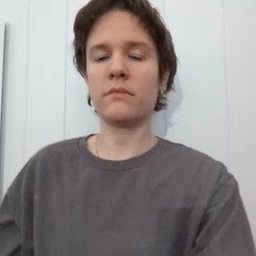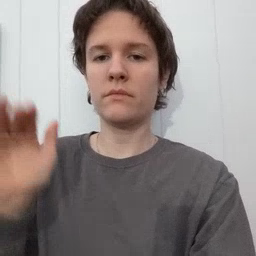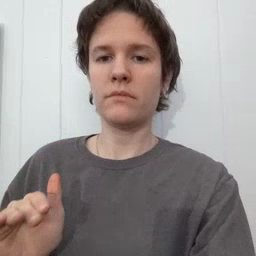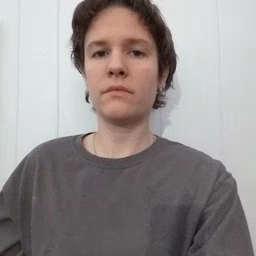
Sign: child